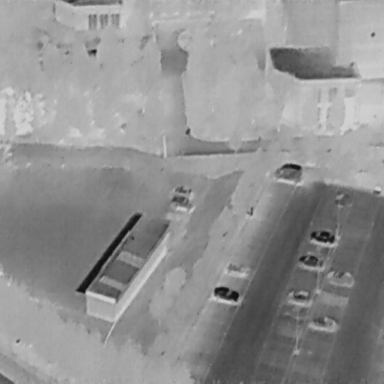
There are nine Cars in the infrared image.